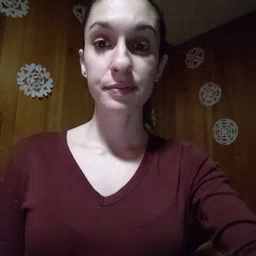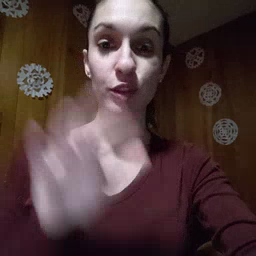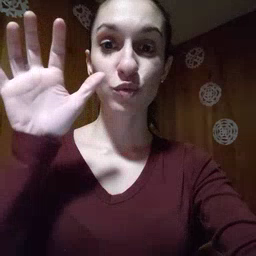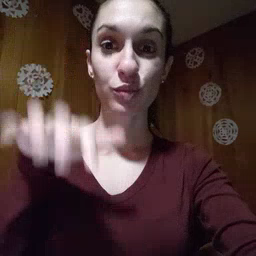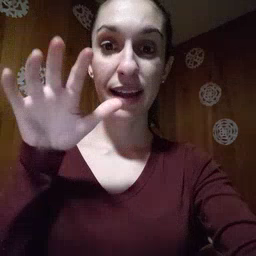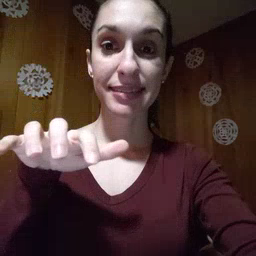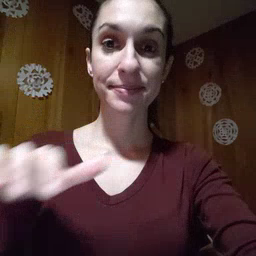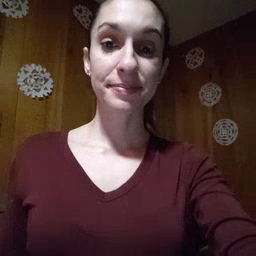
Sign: rain